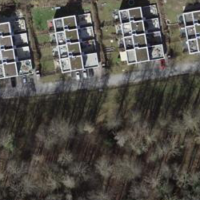
EUNIS habitat code: 54
Species observed at this site:
Prunus spinosa